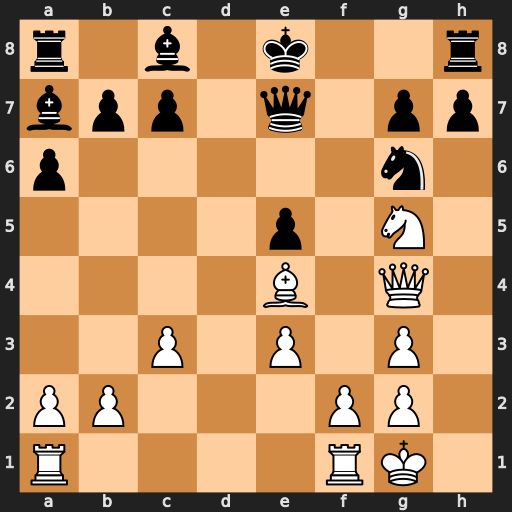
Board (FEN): r1b1k2r/bpp1q1pp/p5n1/4p1N1/4B1Q1/2P1P1P1/PP3PP1/R4RK1
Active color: w
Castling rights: kq
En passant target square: -
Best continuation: Qh5 Qf6 Nxh7